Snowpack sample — Loveland Pass, Silver Plume, Colorado, USA (2/11/26, 12:00 PM MST)
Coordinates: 39.663, -105.886
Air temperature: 35 °F
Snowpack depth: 82 cm
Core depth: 30 cm
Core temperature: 28.4 °F
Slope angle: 13°, slope face: 12°
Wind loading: high
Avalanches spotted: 1
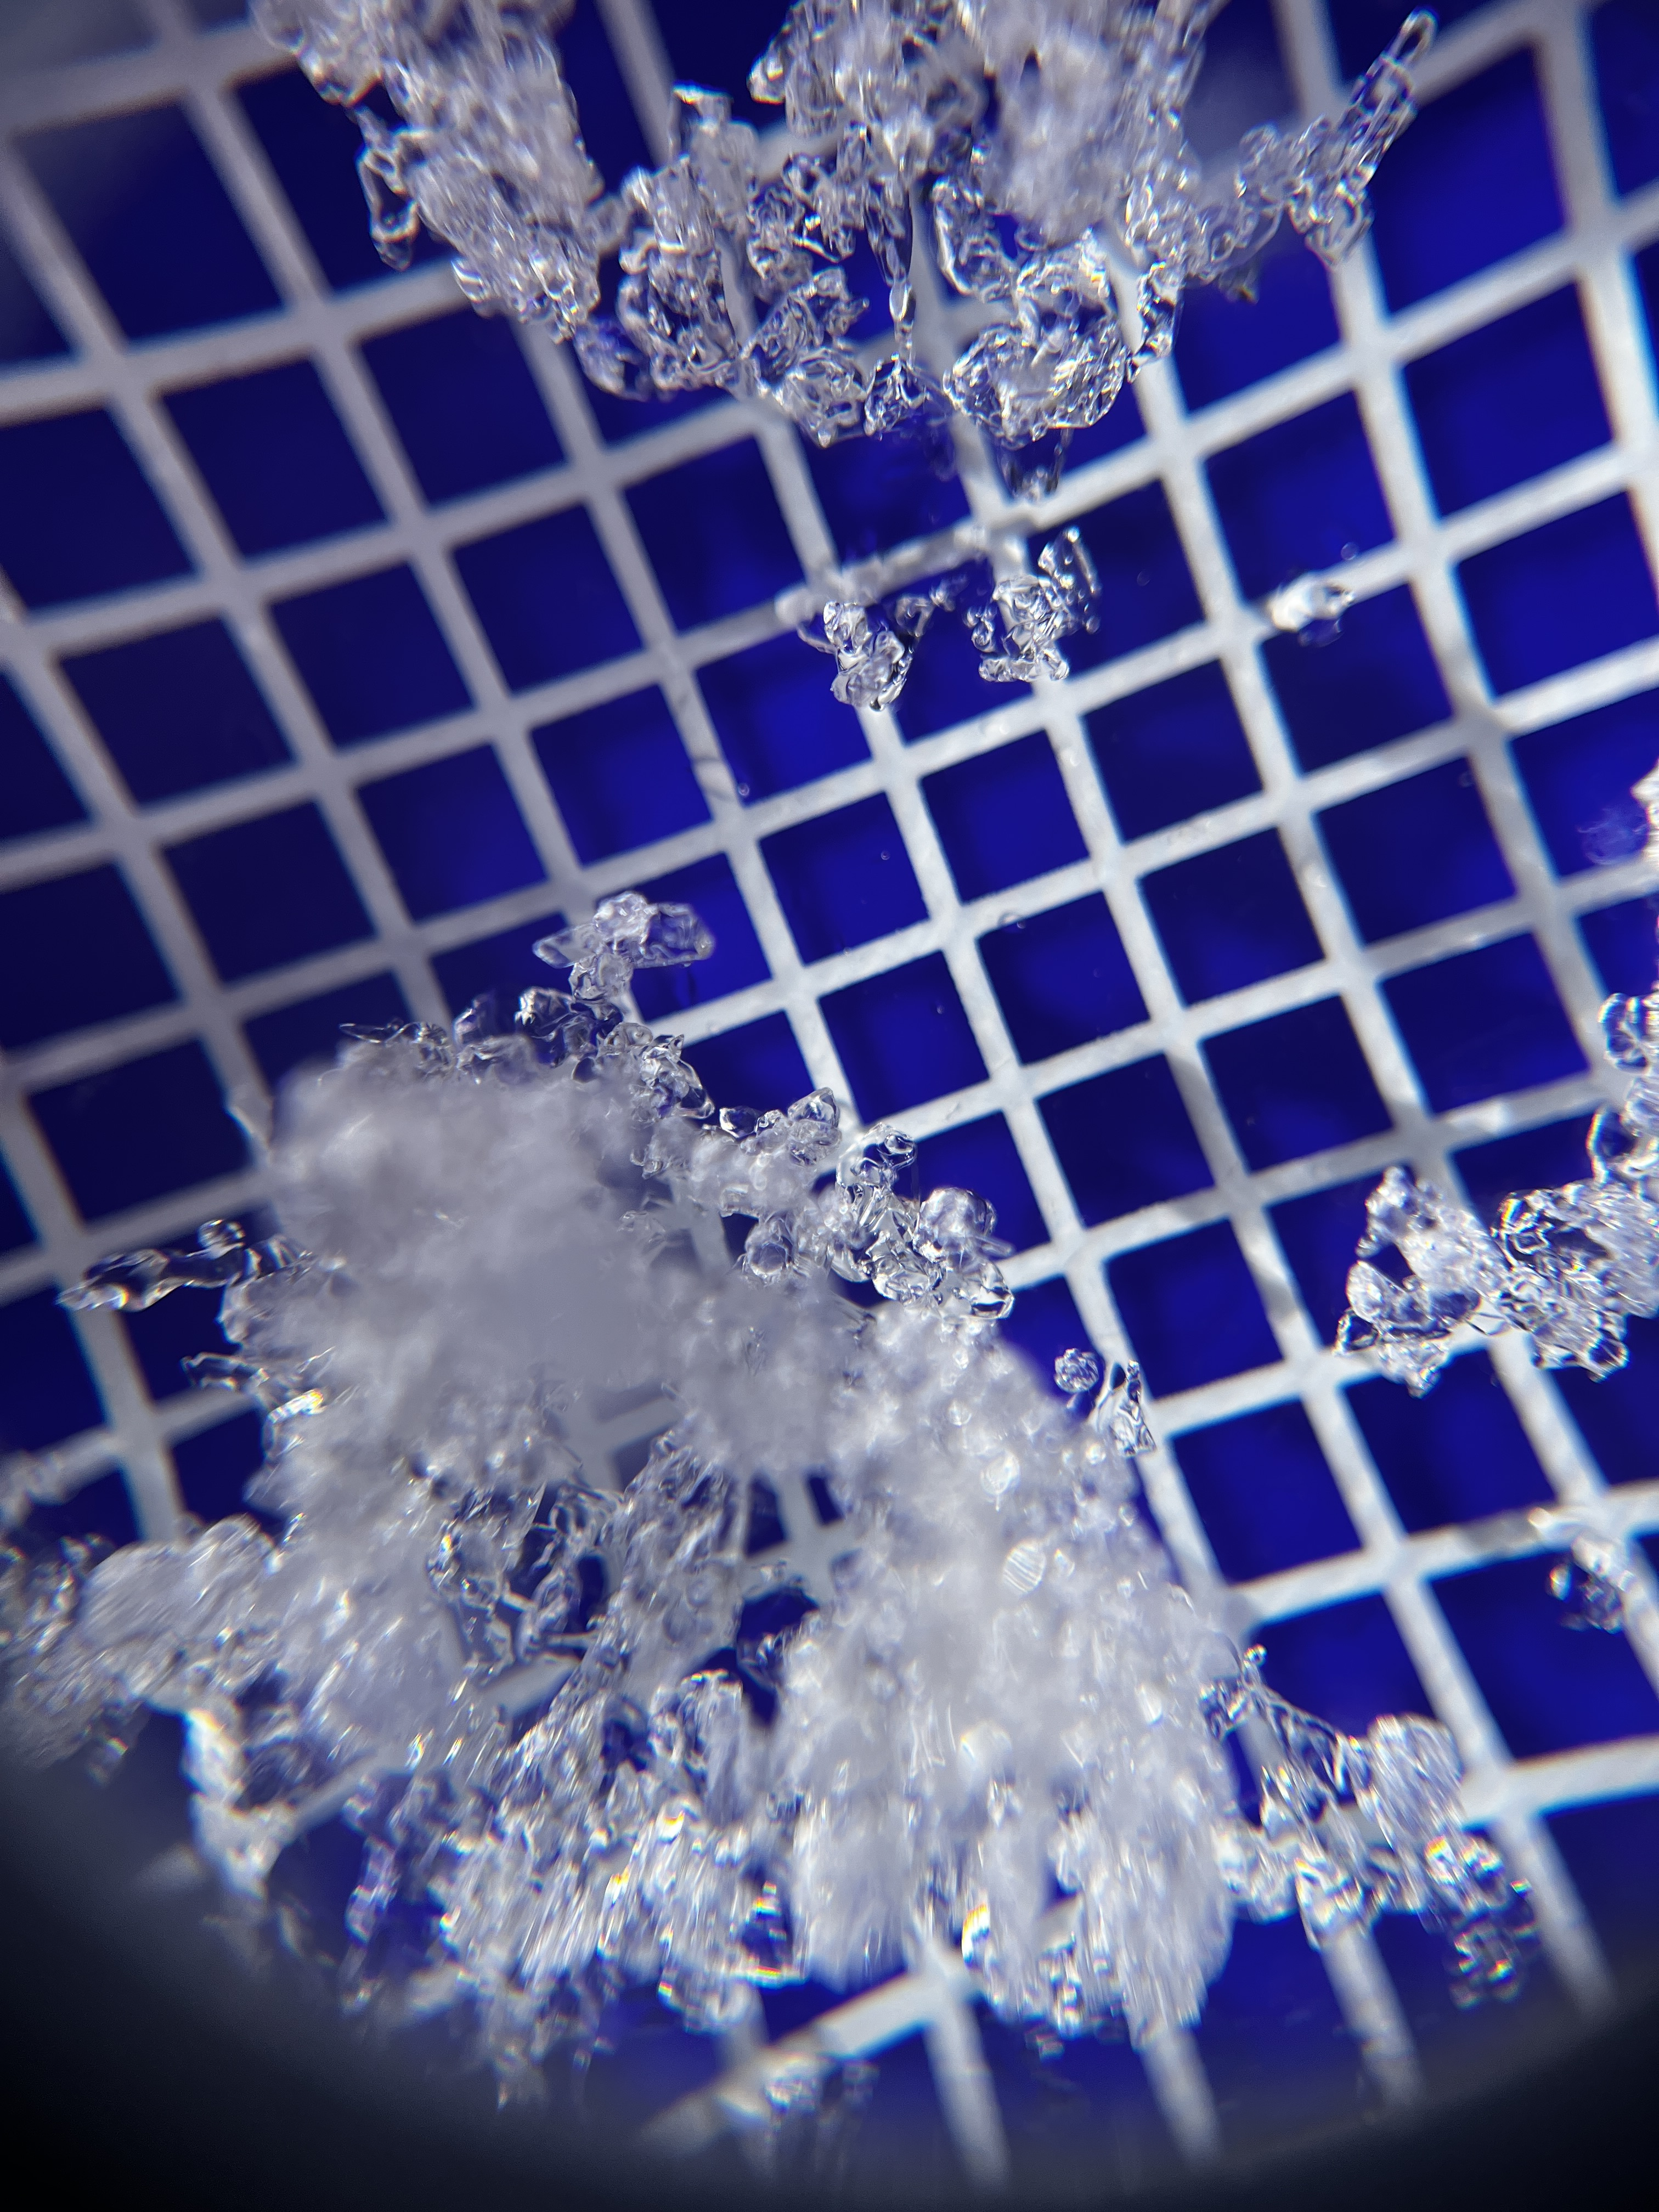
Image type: magnified_profile
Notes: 1 small avalanche spotted on the north side of the bowl, lots of wind loading